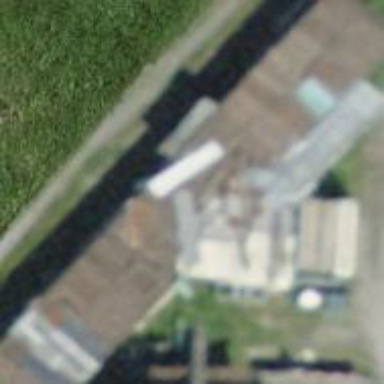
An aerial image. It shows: View of roof of building.